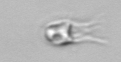
Label: Balanion